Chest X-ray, AP view. Patient: 58 years old, sex F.
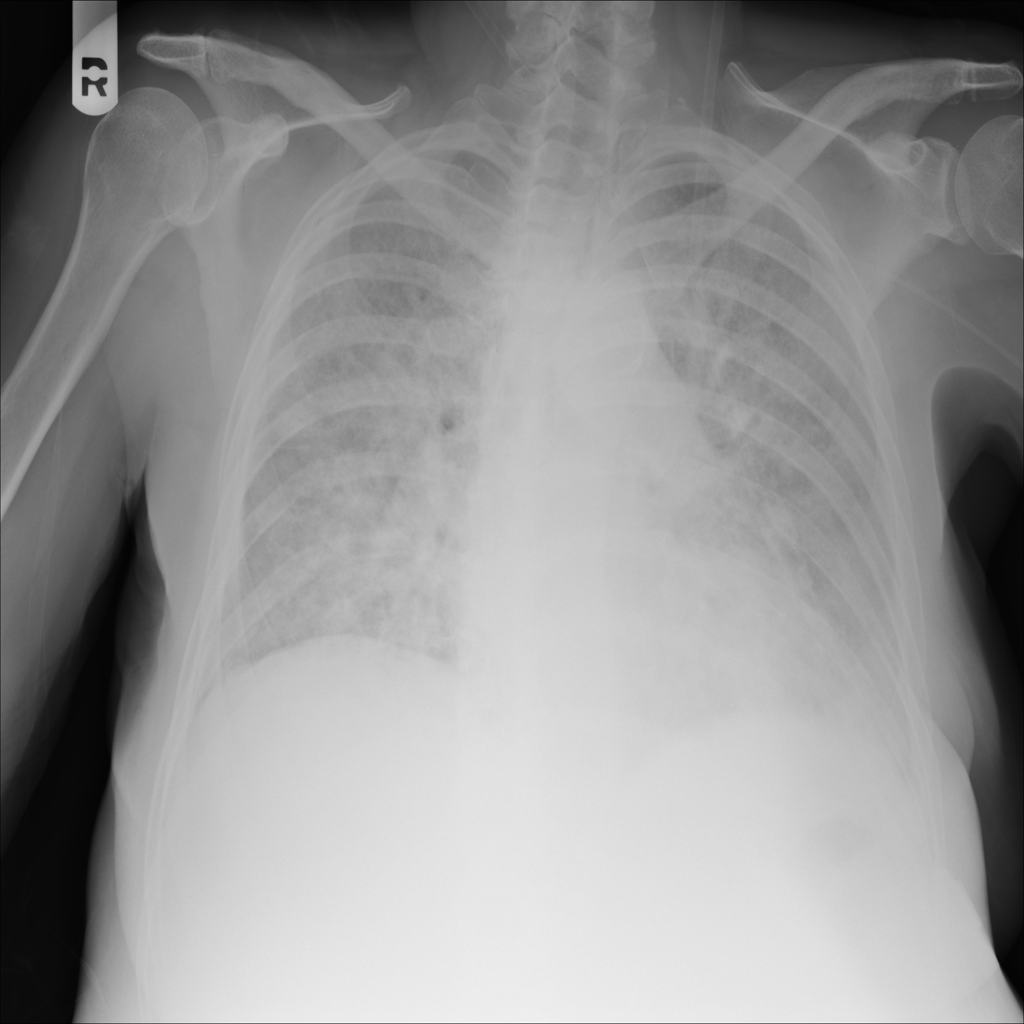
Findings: Edema